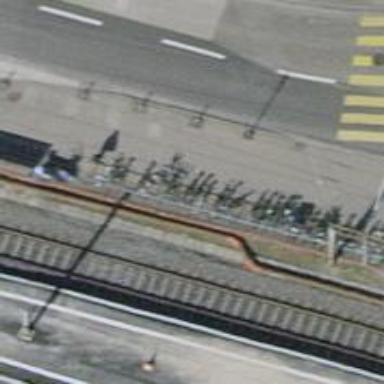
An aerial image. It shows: Bicycle parking area with stands available.